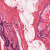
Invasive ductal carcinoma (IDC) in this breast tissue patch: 0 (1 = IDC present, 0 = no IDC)